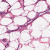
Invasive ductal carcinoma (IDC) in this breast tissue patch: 0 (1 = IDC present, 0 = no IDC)